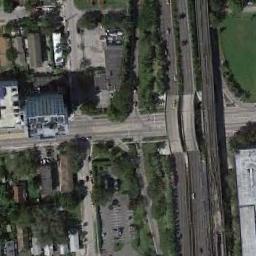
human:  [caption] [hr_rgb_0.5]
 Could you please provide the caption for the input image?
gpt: There are many trees and buildings beside the overpass .

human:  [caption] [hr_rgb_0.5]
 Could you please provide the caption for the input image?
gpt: The overpass is next to some houses and trees .

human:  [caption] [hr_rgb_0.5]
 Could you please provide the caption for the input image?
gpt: There are several overpasses here .

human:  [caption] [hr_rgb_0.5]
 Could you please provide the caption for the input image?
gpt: The cross-line overpass is over the road in the residential area .

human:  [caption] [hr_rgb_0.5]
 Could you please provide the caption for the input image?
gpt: There are some green trees and buildings beside the overpass .